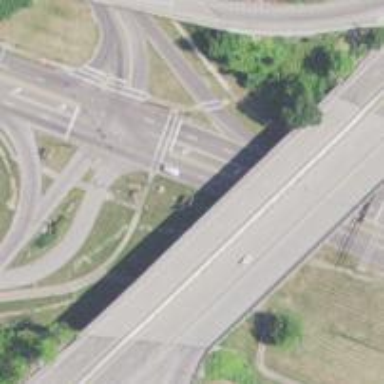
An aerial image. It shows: Trunk highway with expressway features.